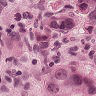
Metastatic tissue present: yes